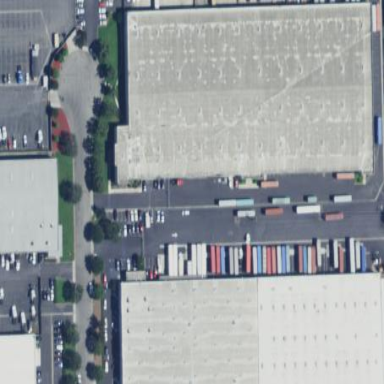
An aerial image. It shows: Warehouse.